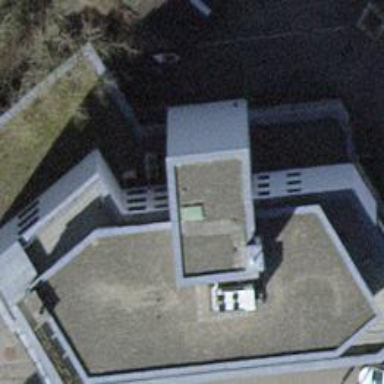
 which is gray in color. The building is designated as office."